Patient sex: F
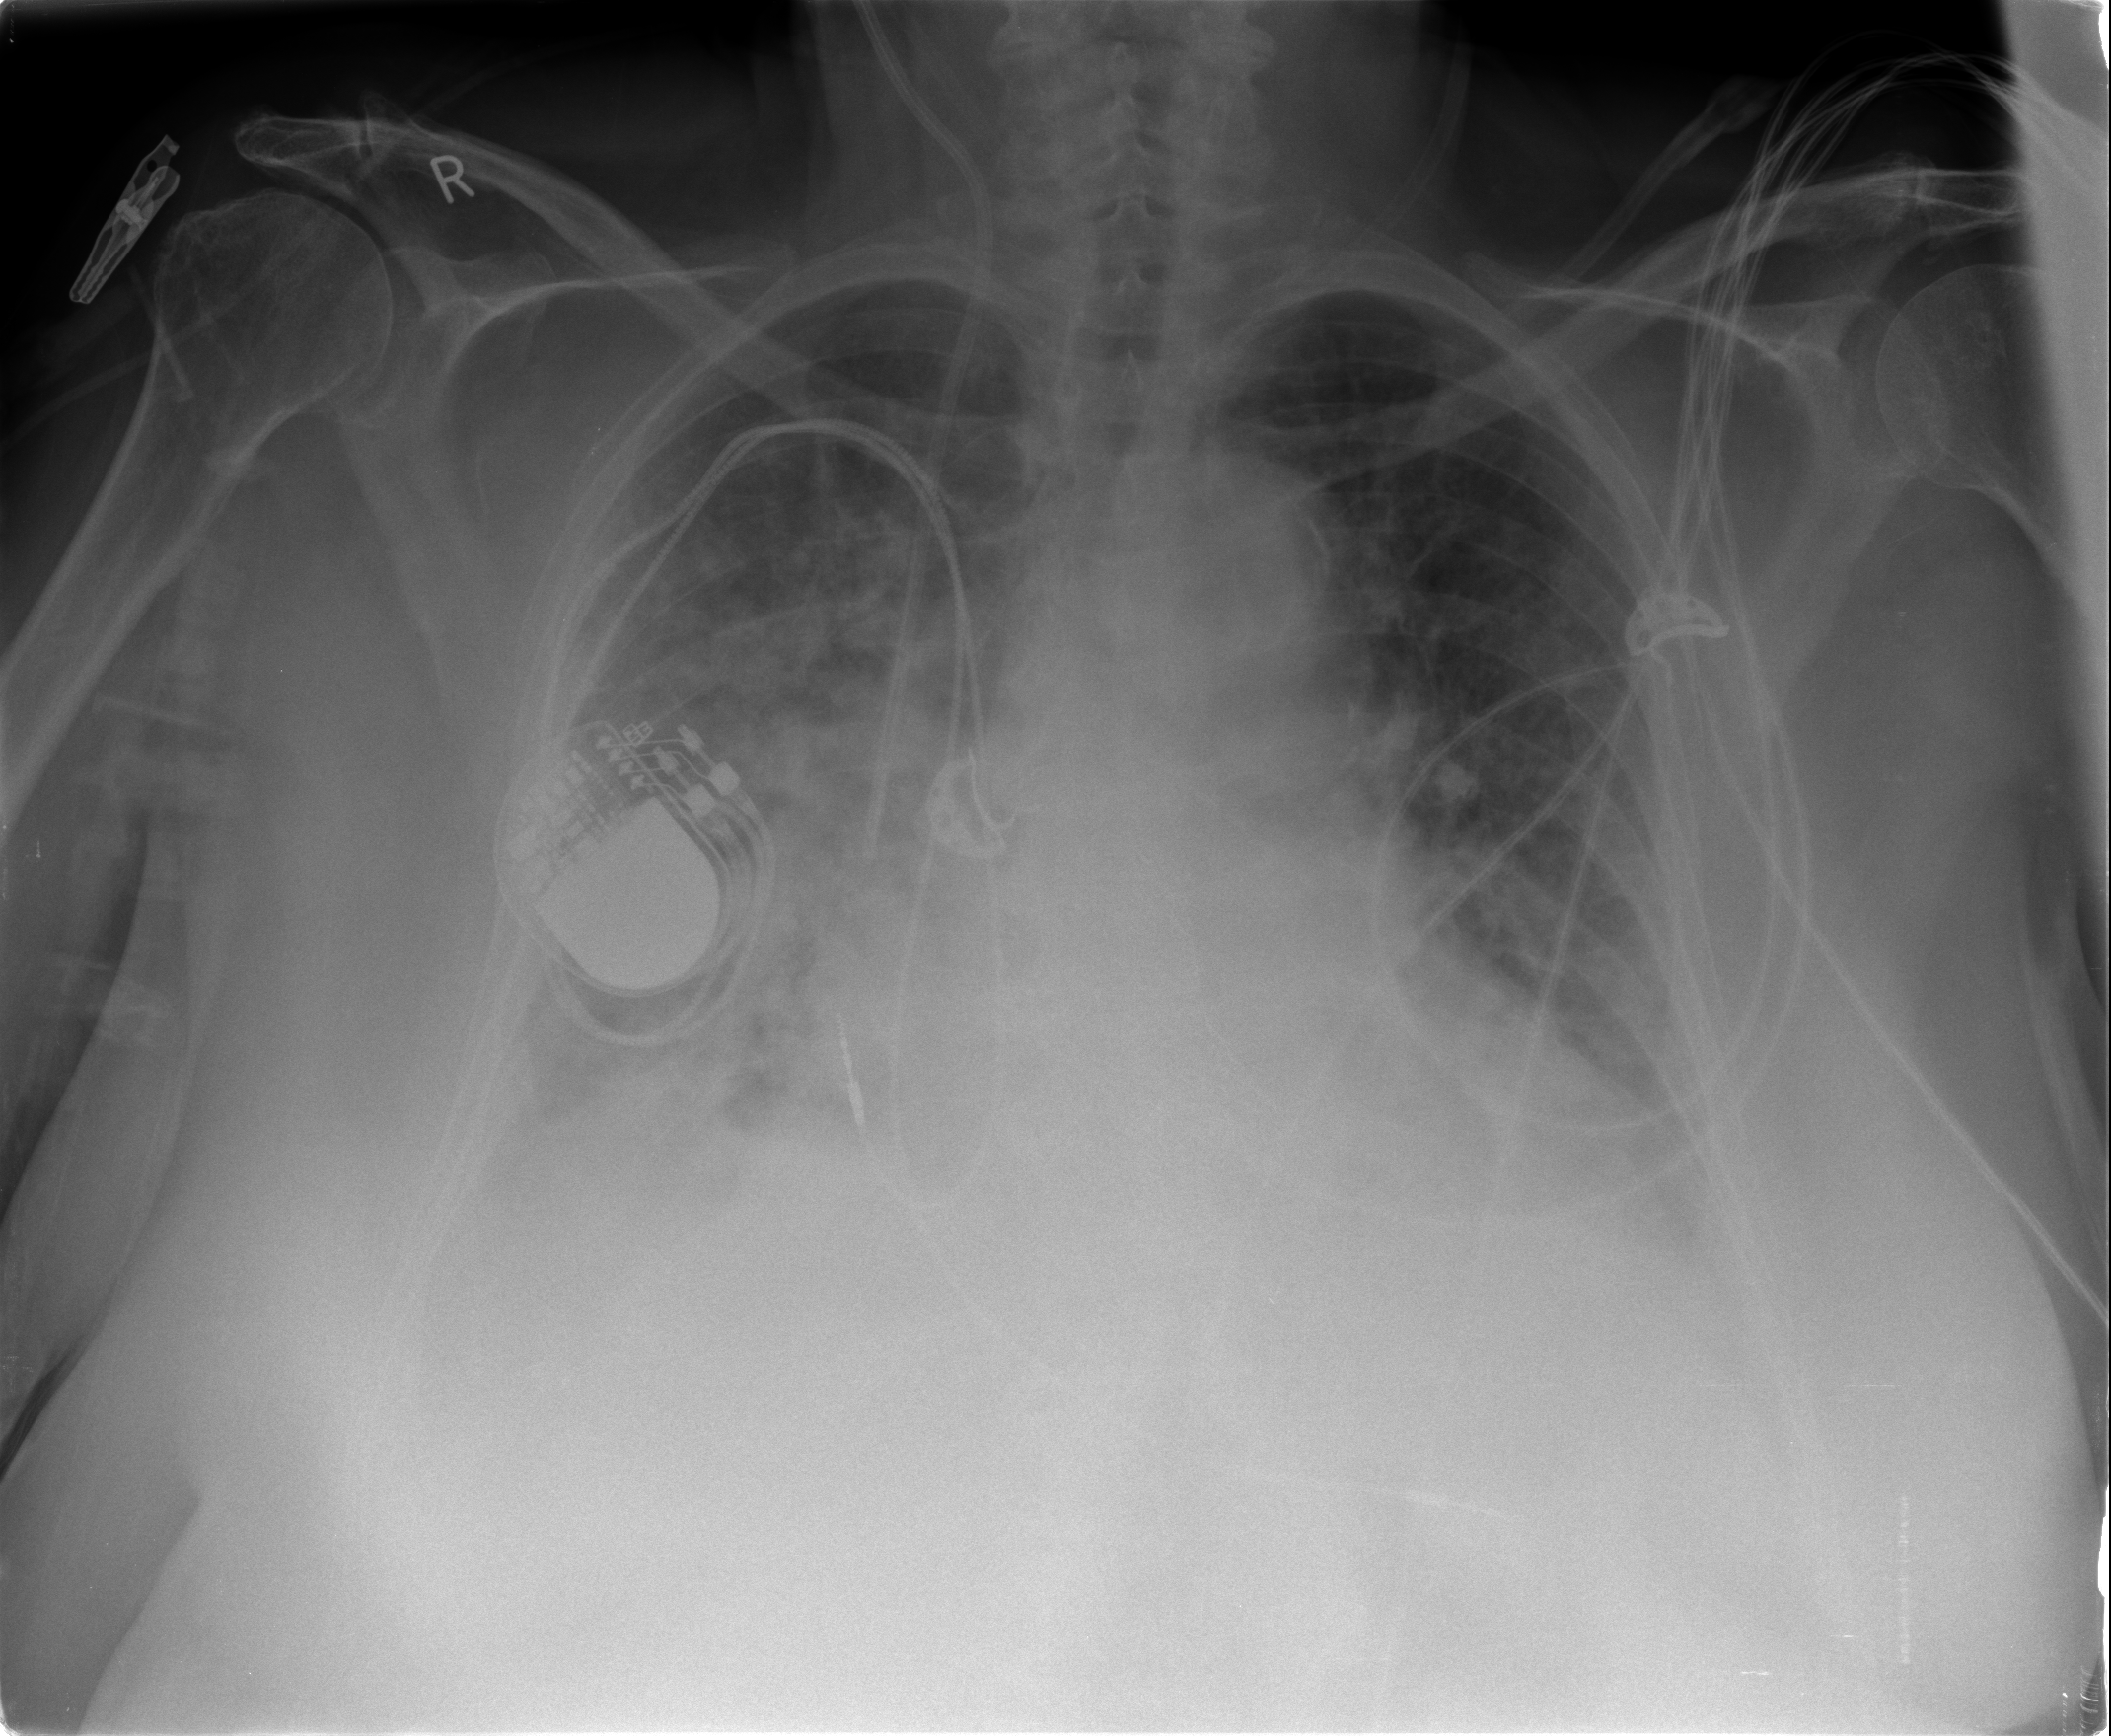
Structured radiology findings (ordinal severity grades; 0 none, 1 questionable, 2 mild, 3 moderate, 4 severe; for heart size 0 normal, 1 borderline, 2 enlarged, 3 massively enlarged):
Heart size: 2
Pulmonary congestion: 3
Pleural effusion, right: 3
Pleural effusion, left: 2
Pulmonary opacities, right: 3
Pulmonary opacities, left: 2
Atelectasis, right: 3
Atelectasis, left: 3